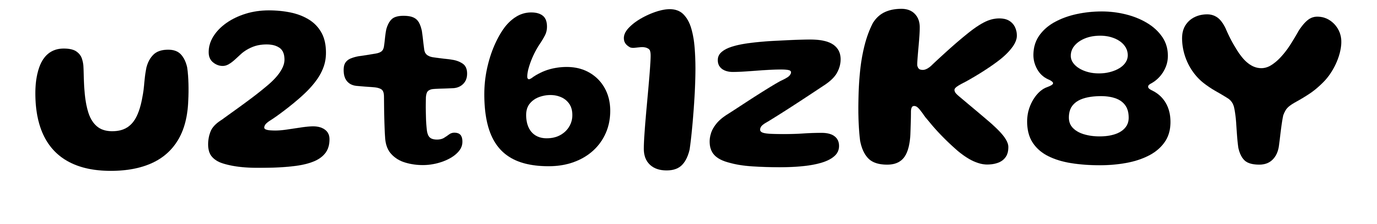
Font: Gluten_SemiBold